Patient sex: M
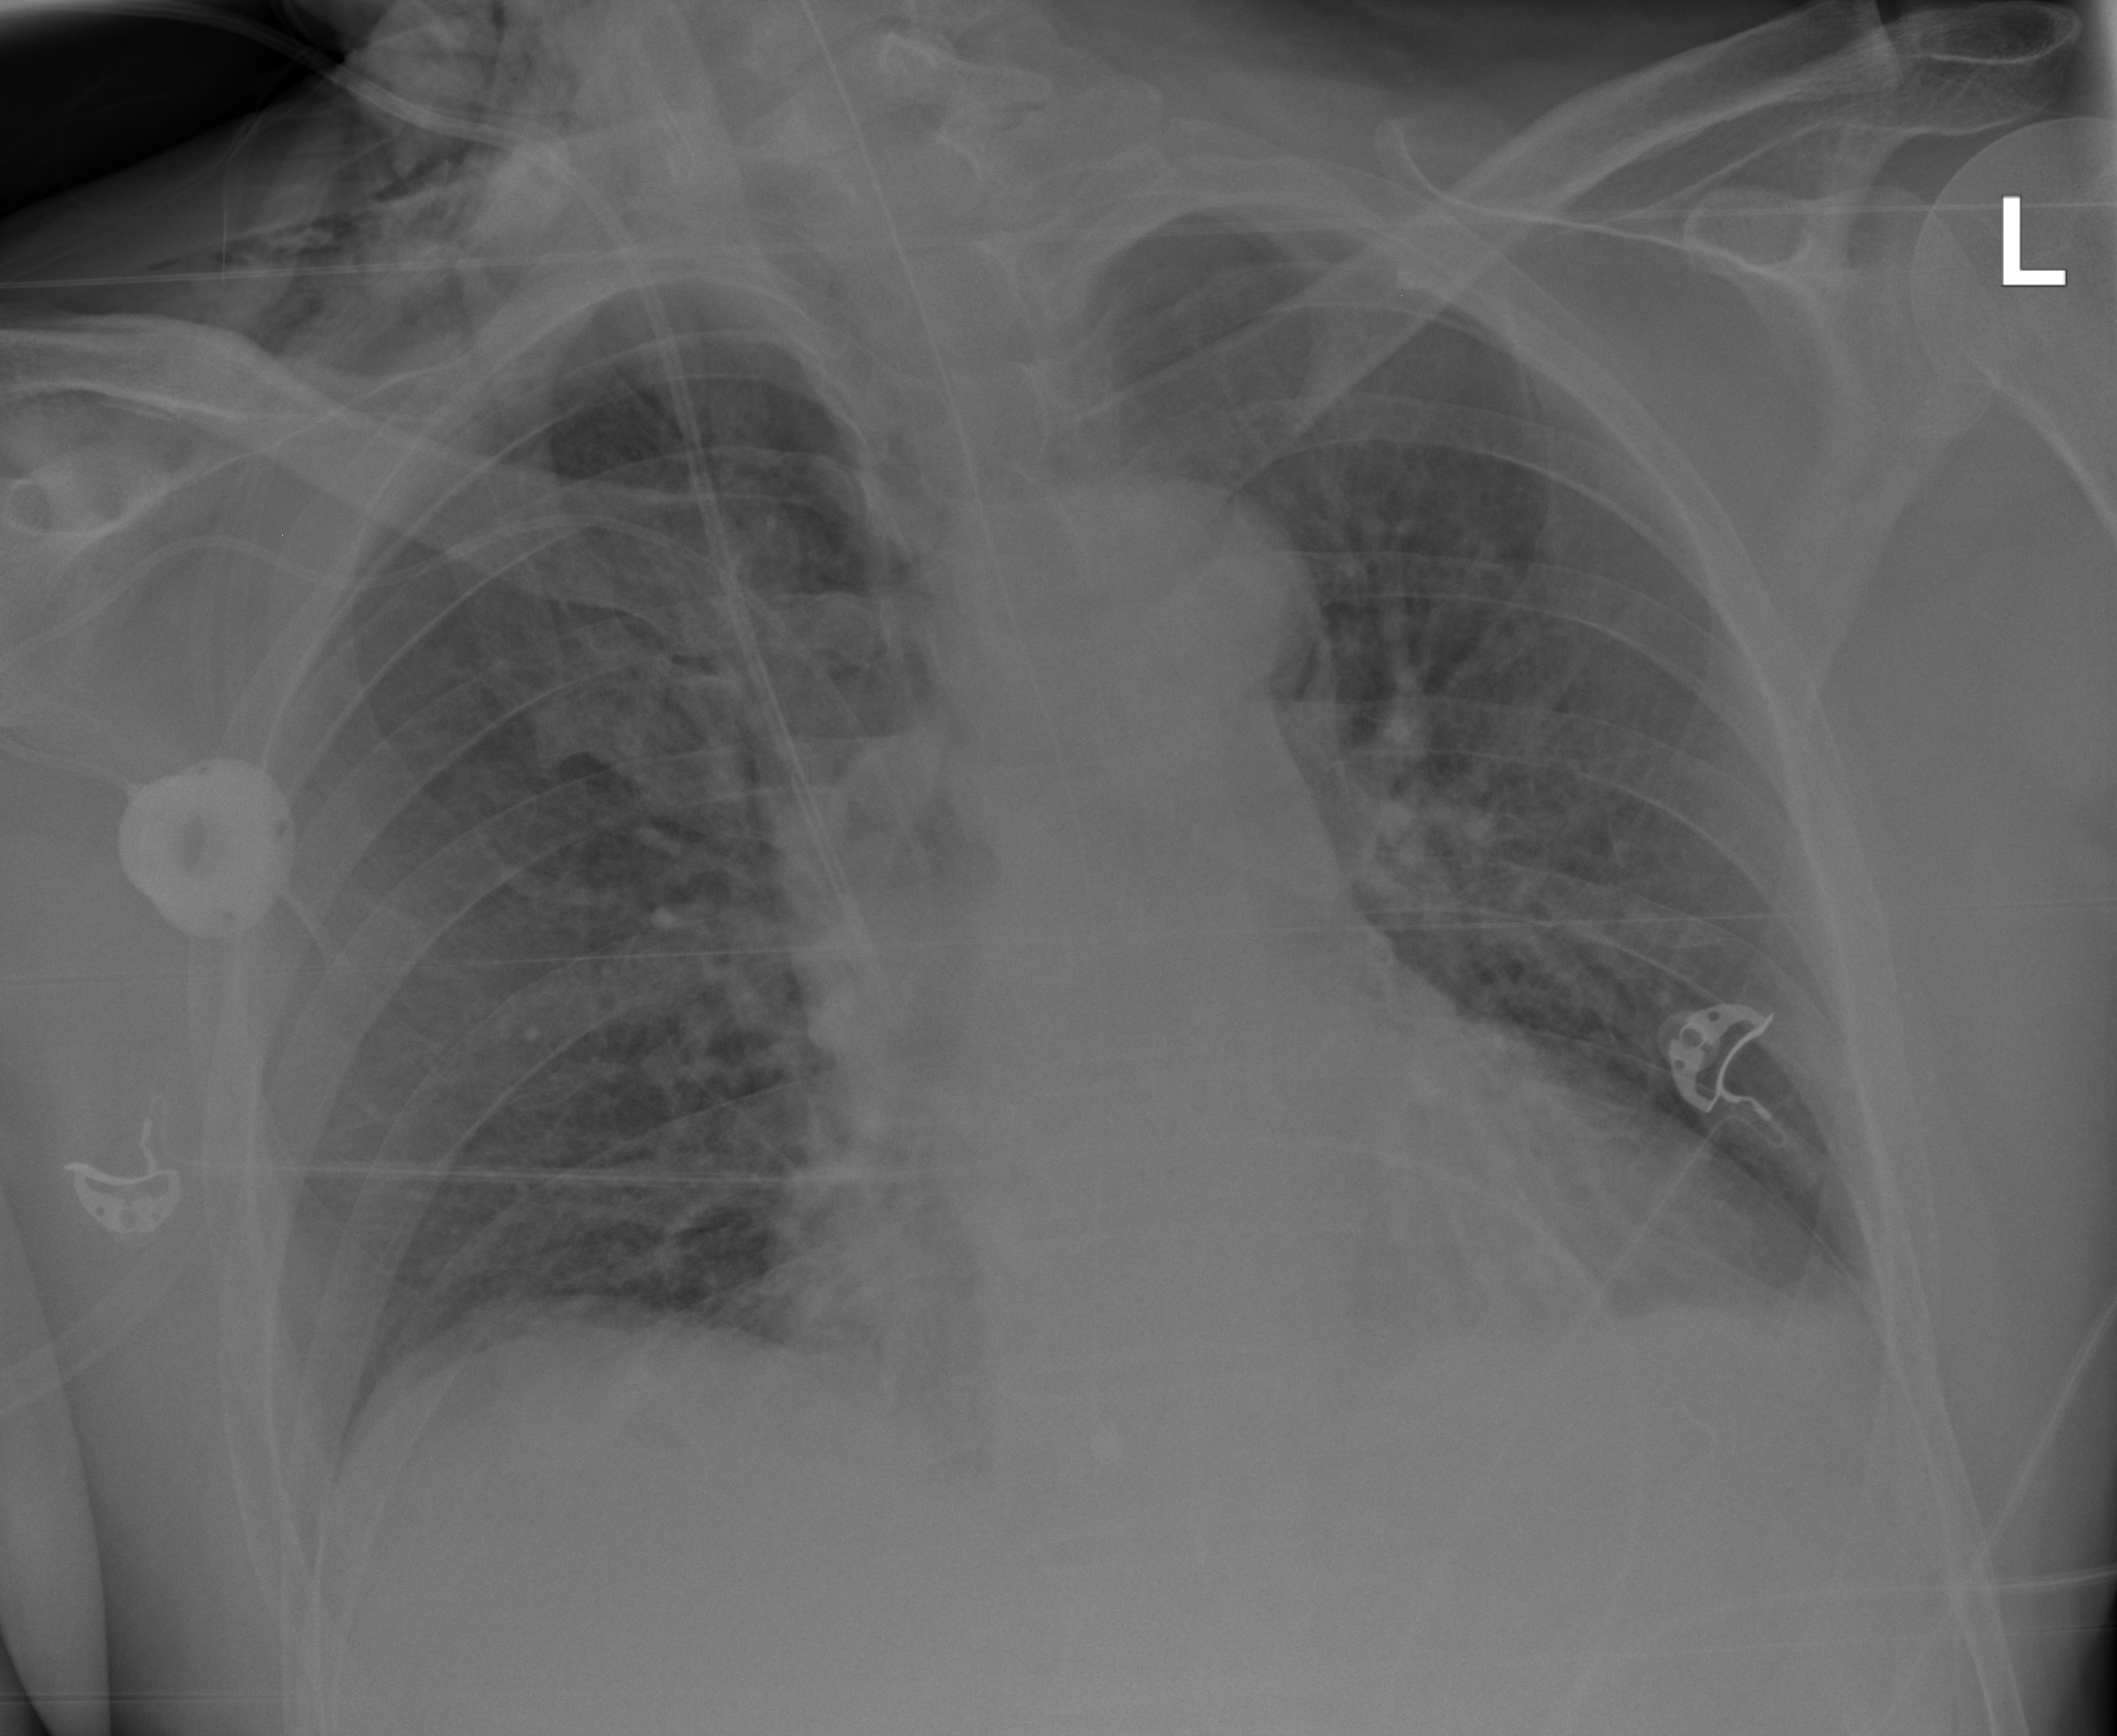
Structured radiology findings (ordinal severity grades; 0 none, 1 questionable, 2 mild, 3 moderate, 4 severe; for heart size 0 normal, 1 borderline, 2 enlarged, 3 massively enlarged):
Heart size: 1
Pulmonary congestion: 2
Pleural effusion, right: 0
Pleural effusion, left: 2
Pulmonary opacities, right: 1
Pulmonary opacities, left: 1
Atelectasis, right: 2
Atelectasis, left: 2